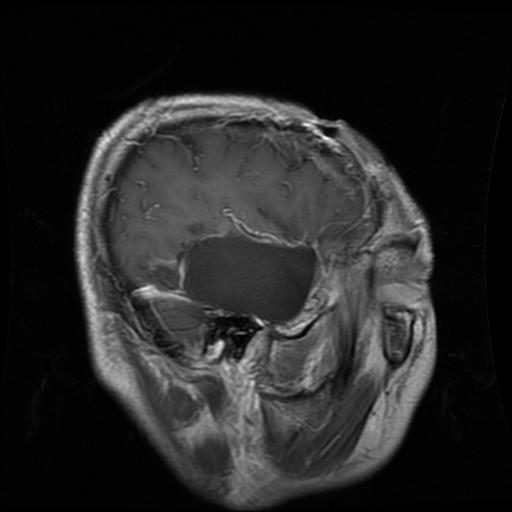
Label: glioma